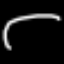
Label: squiggle